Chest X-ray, AP view. Patient: 16 years old, sex M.
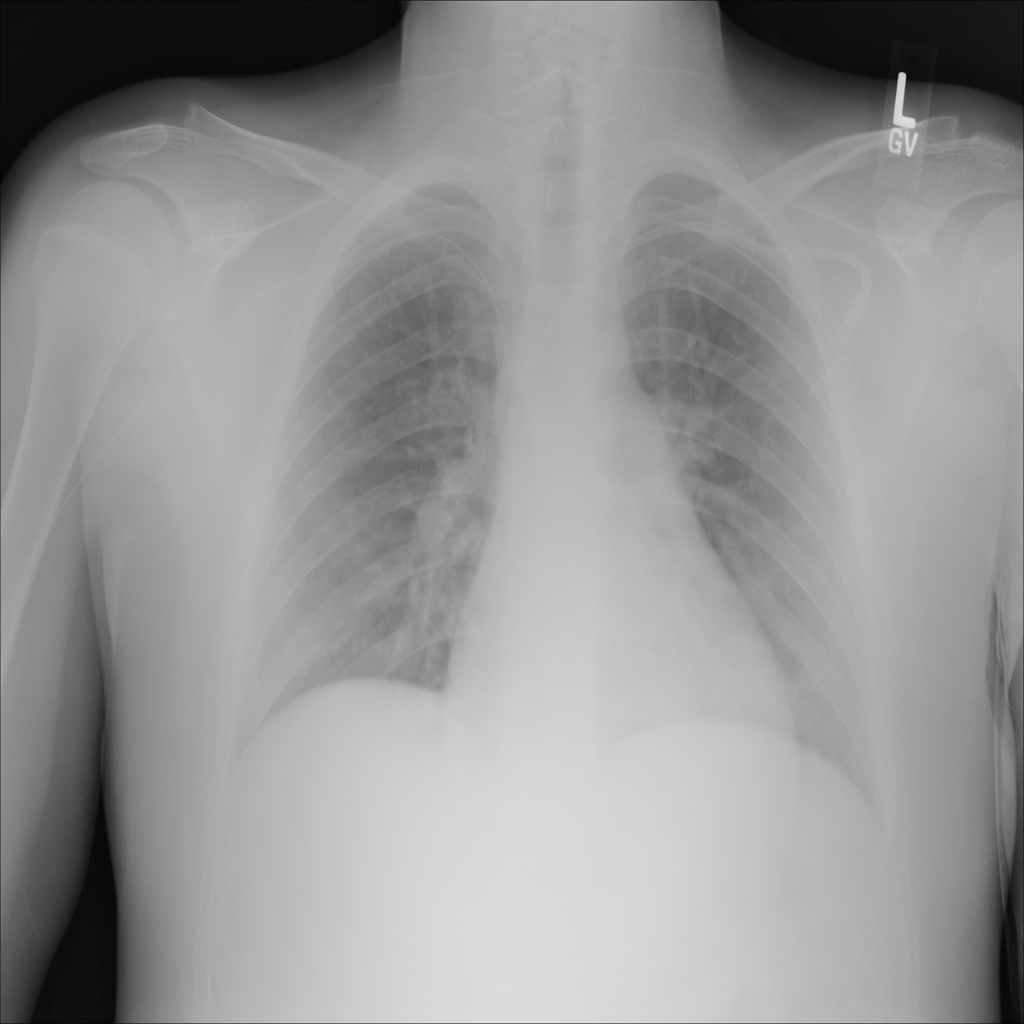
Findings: No Finding